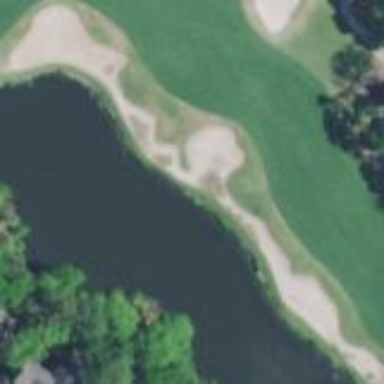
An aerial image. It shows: Sandy area is golf bunker.